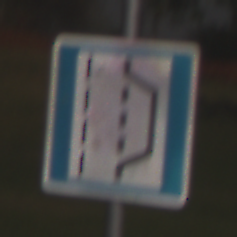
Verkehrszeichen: NothalteUndPannenbucht
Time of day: Night
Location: Outdoor (Nature)
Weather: Clear
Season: NotSpecified
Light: Natural